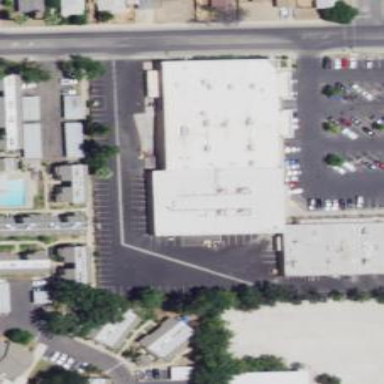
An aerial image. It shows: Commercial area with second use as neighborhood shopping center.